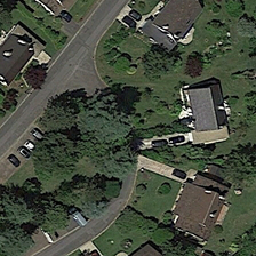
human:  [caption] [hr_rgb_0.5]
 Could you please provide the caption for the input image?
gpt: Many of the green blocks are in the midget neighborhood.

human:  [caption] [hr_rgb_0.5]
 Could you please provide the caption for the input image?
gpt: Many green blocks are in the original residential areas.

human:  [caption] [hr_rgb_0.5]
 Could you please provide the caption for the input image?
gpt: Many green blocks are in midum residential area.

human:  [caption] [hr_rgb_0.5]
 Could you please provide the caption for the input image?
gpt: Many green blocks are in the residential area of midum.

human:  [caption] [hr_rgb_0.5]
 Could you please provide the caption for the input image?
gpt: Many Green Blocks are in the average residential area.